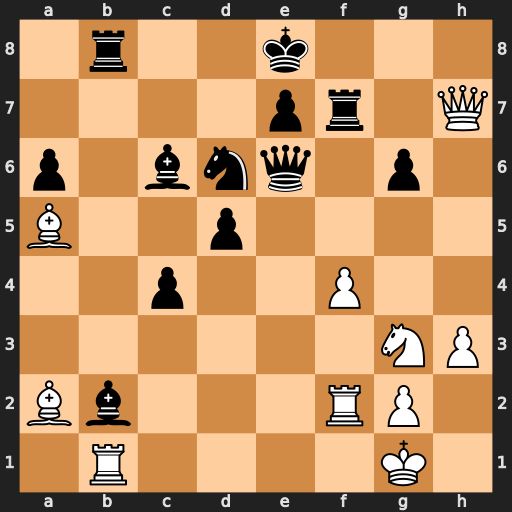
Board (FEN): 1r2k3/4pr1Q/p1bnq1p1/B2p4/2p2P2/6NP/Bb3RP1/1R4K1
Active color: w
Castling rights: -
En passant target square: -
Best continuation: Qg8+ Kd7 Qxb8